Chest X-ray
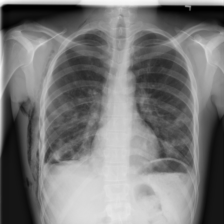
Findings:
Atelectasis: negative
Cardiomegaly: negative
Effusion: negative
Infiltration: negative
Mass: negative
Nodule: negative
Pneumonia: negative
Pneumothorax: negative
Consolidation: negative
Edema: negative
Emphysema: positive
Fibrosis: negative
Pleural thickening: negative
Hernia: negative